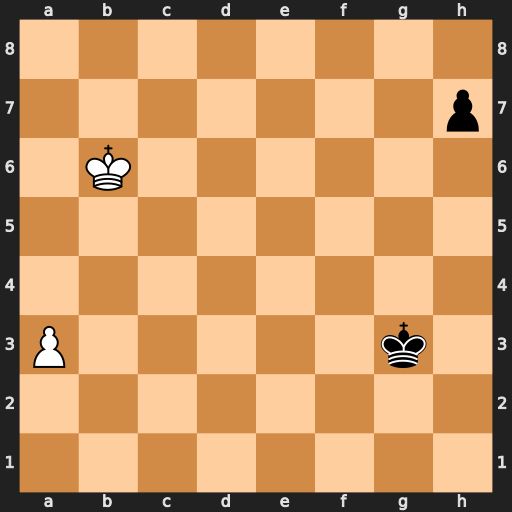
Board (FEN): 8/7p/1K6/8/8/P5k1/8/8
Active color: w
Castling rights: -
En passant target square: -
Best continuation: a4 h5 a5